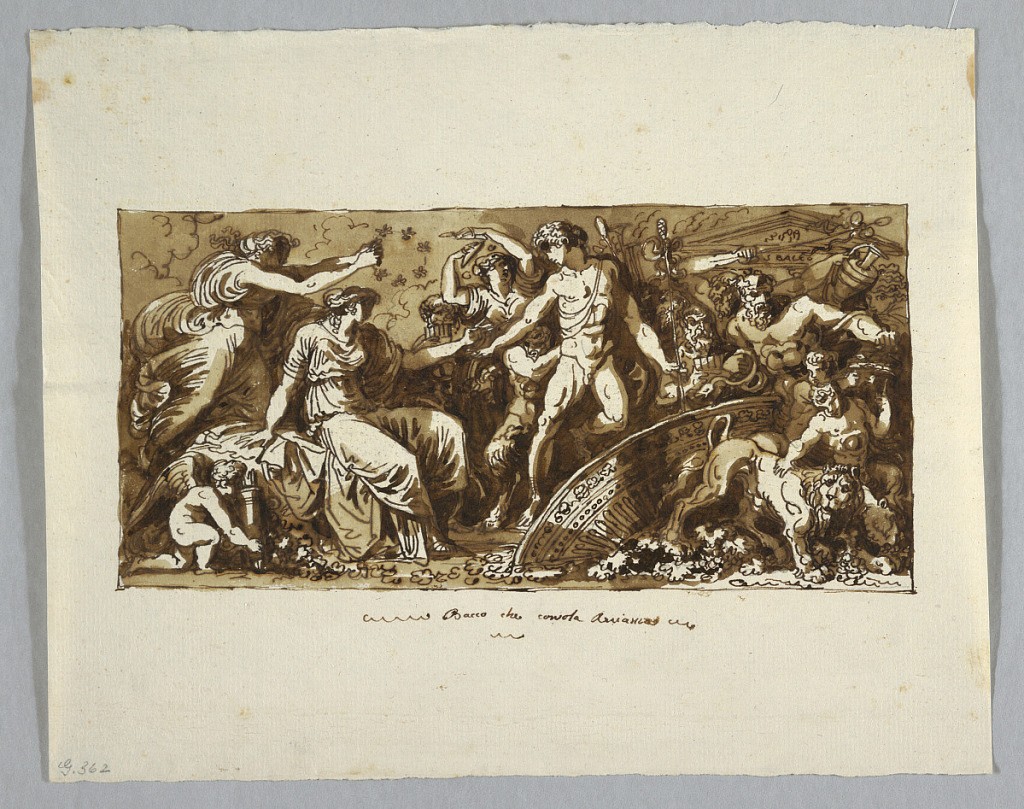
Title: Drawing
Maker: Felice Giani, Italian, 1758–1823
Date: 1795-1800
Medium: Pen and brown ink, brown wash over traces of black chalk. Paper
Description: Ariadne is seated upon a couch, at left. Amor kneels beside her. A woman kneeling at the head of the couch extends a wreath toward Bacchus who is stepping out from his lion drawn chariot. He is accompanied by a Bacchic entourage.